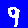
Digit: 9